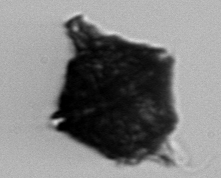
Label: Gonyaulax